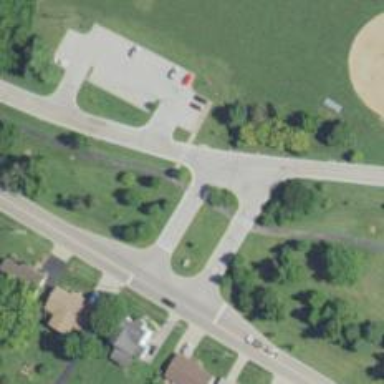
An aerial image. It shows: Residential road.